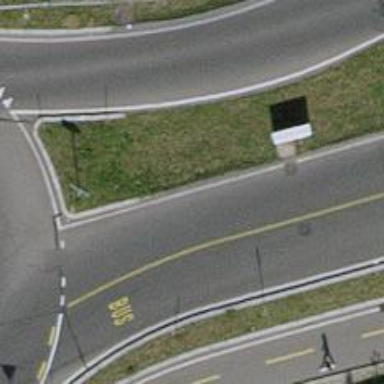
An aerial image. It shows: Crossing on cycleway.